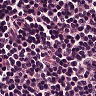
Metastatic tissue present: no